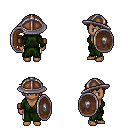
a pixel art fantasy rpg character, female body template, human, dark skin, green robe, white pants, brown short bangs hairstyle, chain helm, leather bracers, shield, four views (front, back, left, right), 2x2 character sprite sheet, small pixel art, hard edges, no anti-aliasing